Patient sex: M
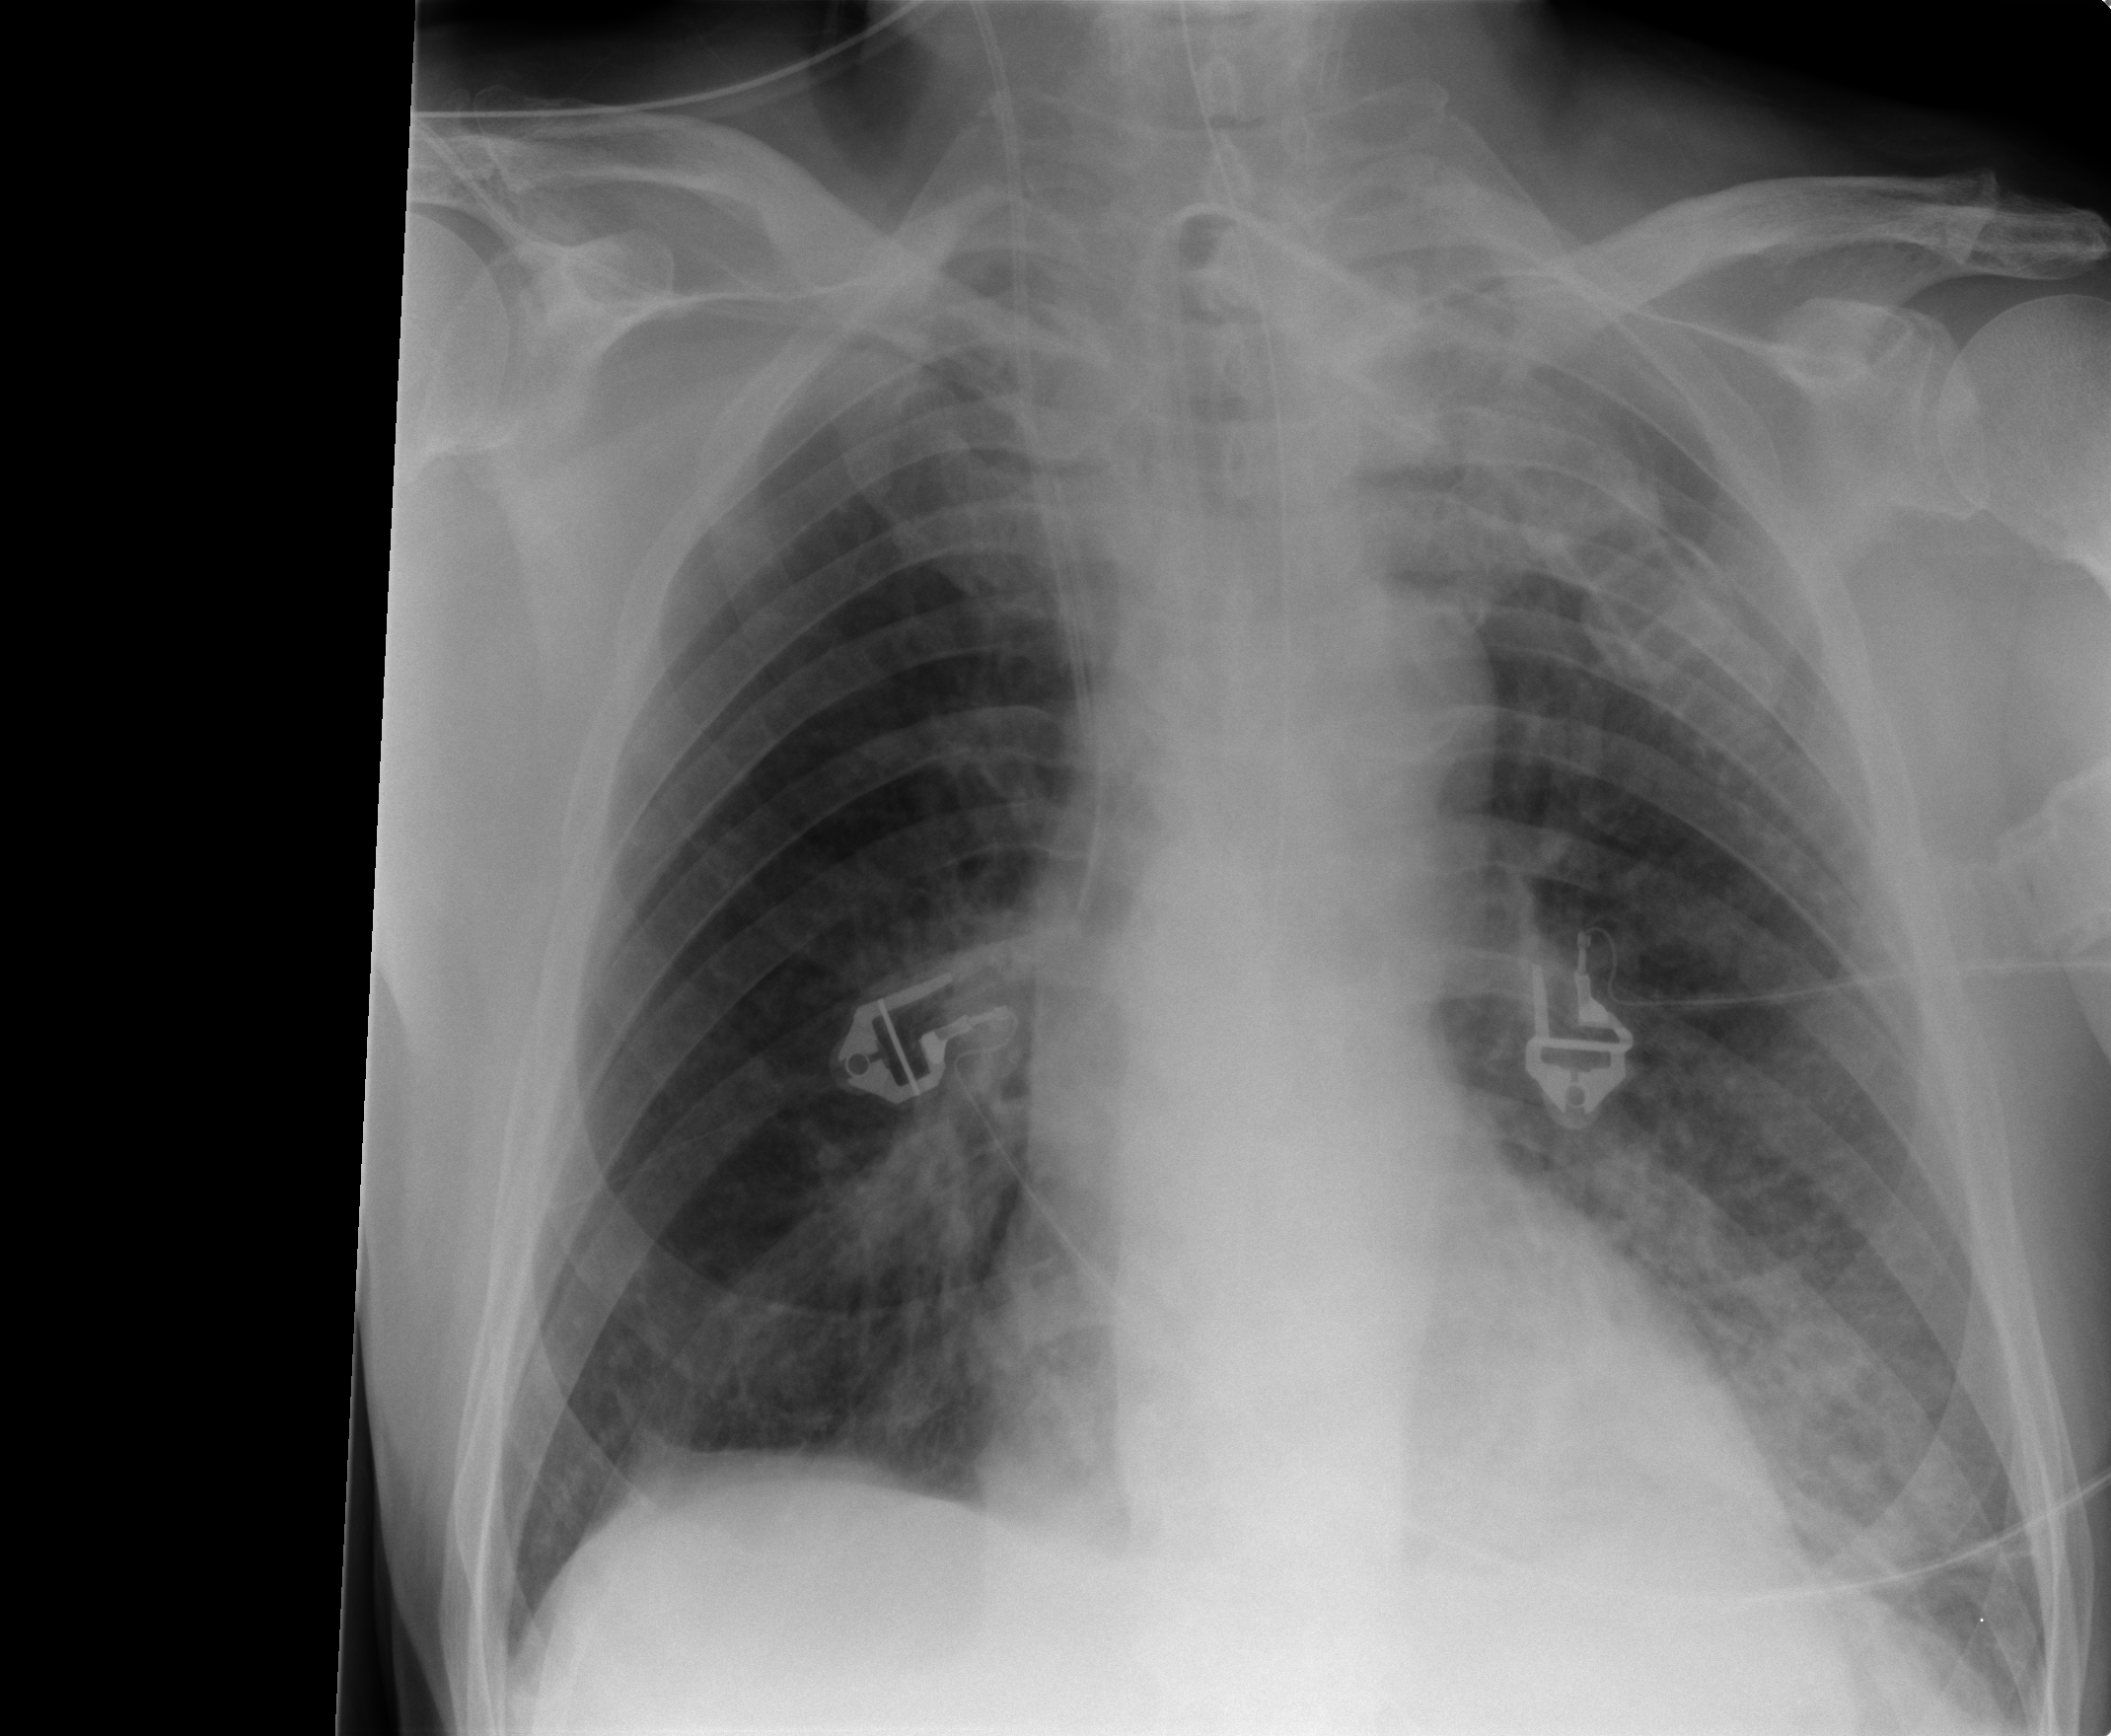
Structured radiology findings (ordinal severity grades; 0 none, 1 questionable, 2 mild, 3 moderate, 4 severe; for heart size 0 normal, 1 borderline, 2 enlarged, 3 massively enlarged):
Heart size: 0
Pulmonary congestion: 2
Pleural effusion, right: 0
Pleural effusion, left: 1
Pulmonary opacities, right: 2
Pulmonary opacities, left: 1
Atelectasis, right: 0
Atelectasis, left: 2